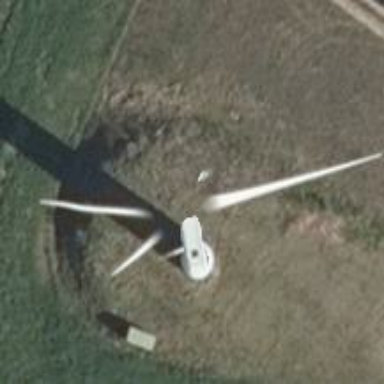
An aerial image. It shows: Wind generator using wind turbines of horizontal axis.